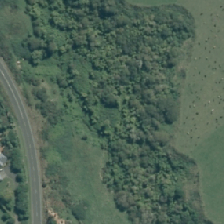
Land cover: broadleaved_indigenous_hardwood